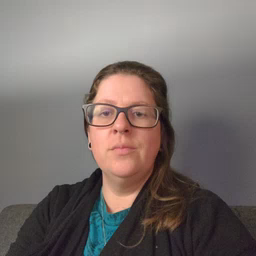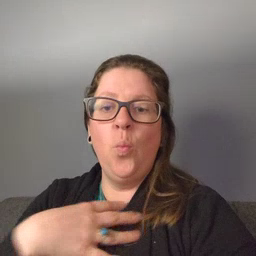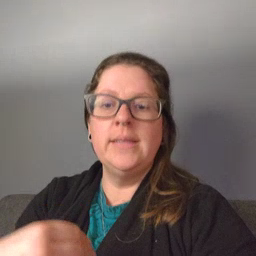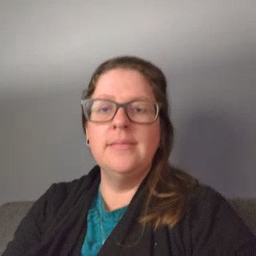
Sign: white